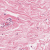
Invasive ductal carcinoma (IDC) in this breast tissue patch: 0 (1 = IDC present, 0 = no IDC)